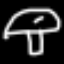
Label: mushroom